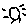
Label: sun